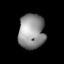
Tissue: lung
Cell type: Endothelial cells
Senescence score: 0.5847
Nuclear area (px): 898
Mean DAPI intensity: 144.822